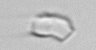
Label: detritus_transparent